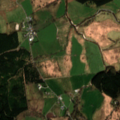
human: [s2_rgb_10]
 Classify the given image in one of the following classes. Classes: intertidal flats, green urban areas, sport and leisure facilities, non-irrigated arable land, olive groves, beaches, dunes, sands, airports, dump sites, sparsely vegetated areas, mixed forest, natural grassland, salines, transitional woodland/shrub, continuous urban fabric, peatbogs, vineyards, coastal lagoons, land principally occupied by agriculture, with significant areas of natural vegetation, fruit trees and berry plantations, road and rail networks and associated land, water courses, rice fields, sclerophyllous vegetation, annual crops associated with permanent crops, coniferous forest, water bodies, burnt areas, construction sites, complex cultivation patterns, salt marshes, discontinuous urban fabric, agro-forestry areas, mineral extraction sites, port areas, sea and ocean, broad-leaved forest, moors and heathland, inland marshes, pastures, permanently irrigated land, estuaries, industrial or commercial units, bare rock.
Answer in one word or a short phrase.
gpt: land principally occupied by agriculture, with significant areas of natural vegetation, coniferous forest, natural grassland, moors and heathland, transitional woodland/shrub